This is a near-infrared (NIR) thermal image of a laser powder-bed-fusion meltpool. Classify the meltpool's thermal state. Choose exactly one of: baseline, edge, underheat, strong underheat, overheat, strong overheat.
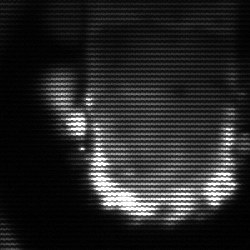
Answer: baseline